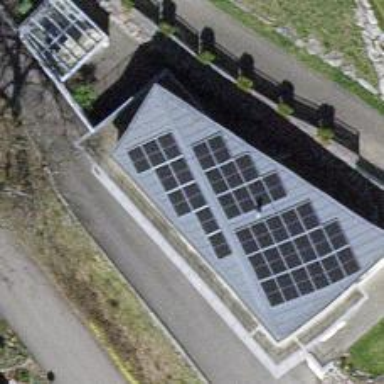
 consisting of solar photovoltaic panels."